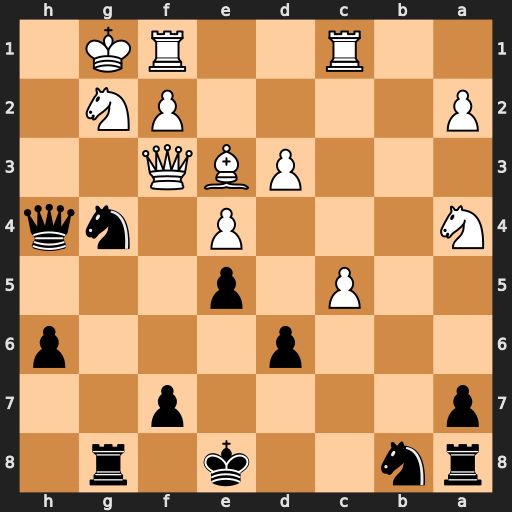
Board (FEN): rn2k1r1/p4p2/3p3p/2P1p3/N3P1nq/3PBQ2/P4PN1/2R2RK1
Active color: b
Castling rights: q
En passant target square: -
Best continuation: Qh2#